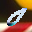
Label: 0